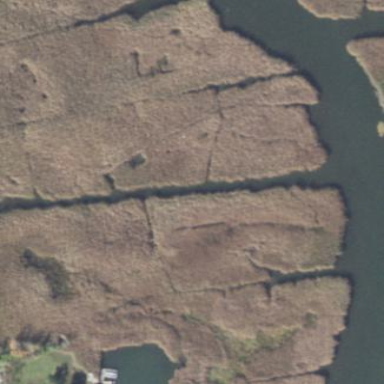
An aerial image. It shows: Wetland area characterized by wet meadow.